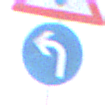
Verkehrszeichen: VorgeschriebeneFahrtrichtungLinks
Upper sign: Lichtzeichenanlage
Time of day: Midday
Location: Outdoor (Nature)
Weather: PartlyCloudy
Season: NotSpecified
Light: Natural